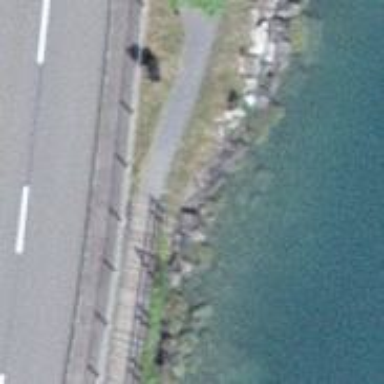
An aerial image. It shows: Footway along the road.